Interaction volume radius: 10 \u00c5
Interaction volume height: 15 \u00c5
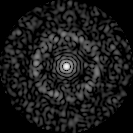
Disorder parameter: 0.8453